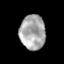
Tissue: prostate
Cell type: Epithelial cells
Senescence score: 0.739
Nuclear area (px): 862
Mean DAPI intensity: 169.362